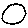
Label: circle